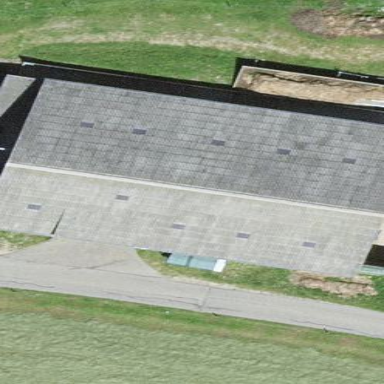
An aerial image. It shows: Barn.